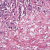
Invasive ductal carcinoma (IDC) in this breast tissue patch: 1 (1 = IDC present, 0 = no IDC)